This grayscale texture is a bearing vibration snapshot reshaped row-by-row into a square image. Determine the bearing's health state. Answer with exactly one of: normal, inner_race, outer_race, ball.
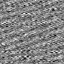
Answer: normal